Question: This is more a request for advice rather than help with broken code, but please bear with me...
I've designed the image at the below link using a fairly primitive HTML5 canvas. It draws the individual passes a player makes during a football match, as well as the pitch itself. This works perfectly fine.

<URL>
At first, this was all I was hoping to do, however, I now want to expand this so that I can click each line, and it will load up specific information outside of the element via AJAX about that pass (who passed it etc). I'm thinking that jQuery can help me out here, but to be honest, I don't know? I've done a lot of googling, but I suspect I'm searching for the wrong thing.
Does anybody know if there is a jQuery script that will allow me to do something like this? I'm not asking for you to write any code for me, I'd prefer to learn what I'm doing. I just need pointing in the right direction.
Cheers
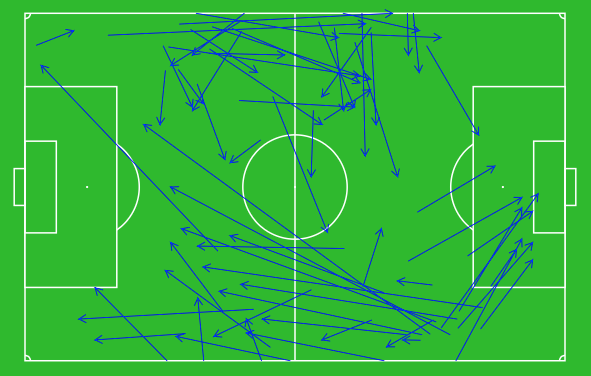
Answer: On the one hand, I agree with @Ken - Abdias Software that the best way to learn about programming is to take an example that interests you and start coding from scratch. The PRO of coding from scratch is harnessing the amazing flexibility of html canvas. The CON is the steep learning curve.
On the other hand, one might desire to create an app about something that interests you--and secondarily gain a little programming knowledge in the process. In this case, leveraging a canvas library seems appropriate. The PRO of using a library is ease of getting started. The CON is you are often limited by the abilities of the library.
Since Ken has given a code-from-scratch example, I'll reluctantly give an example from the other side of my conflicted feelings!
This KineticJS canvas library code example will do the following things in about 20 lines of code:
- - - - -
Here's an example Fiddle: <URL>
And here's a 20 line function that creates the useful lines:
'''
// create a new line
function newLine(x1,y1,x2,y2,id){
var dx=x2-x1;
var dy=y2-y1;
var L=Math.sqrt(dx*dx+dy*dy);
var r=Math.atan2(dy,dx);
var line = new Kinetic.Polygon({
id:id, x:x1, y:y1,
points: [0,0,L-10,0,L-10,-5,L,0,L-10,5,L-10,0],
stroke: 'blue', strokeWidth: 2, fill:"blue",
rotation:r,
});
line.recolor=function(color){
this.setStroke(color);
this.setFill(color);
layer.draw();
}
line.on("click",function(){ajaxCall(this.getId());});
line.on("mouseover",function(){this.recolor("orange");});
line.on("mouseleave",function(){this.recolor("blue");});
layer.add(line);
layer.draw();
}
'''
My personal choice would be to code-from-scratch and learn-like-crazy! But that's me...